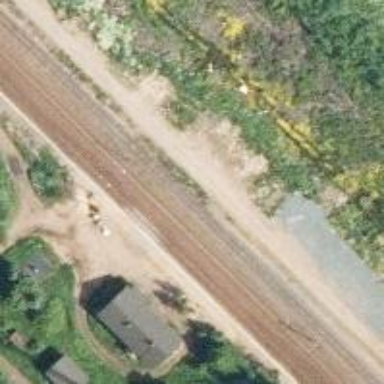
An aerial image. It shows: Site related to railway infrastructure.